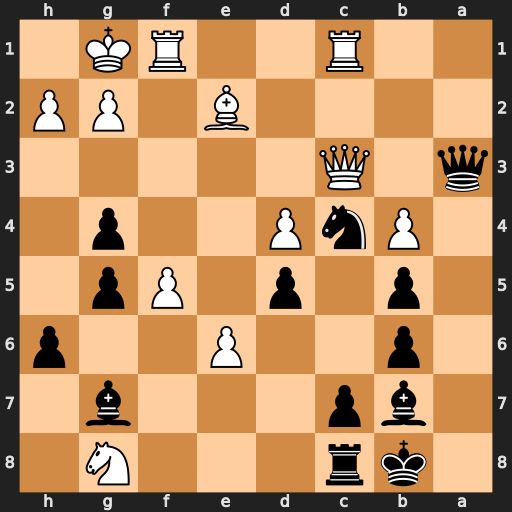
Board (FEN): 1kr3N1/1bp3b1/1p2P2p/1p1p1Pp1/1PnP2p1/q1Q5/4B1PP/2R2RK1
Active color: b
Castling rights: -
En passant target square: -
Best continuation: Qxc3 Rxc3 Bxd4+ Kh1 Bxc3